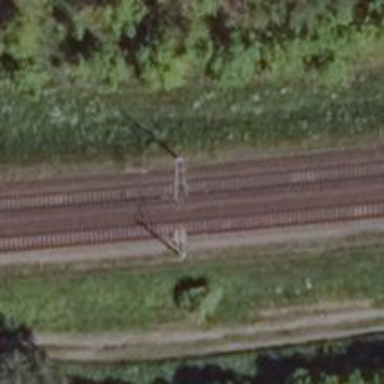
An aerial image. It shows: Milestone along the railway with catenary mast.